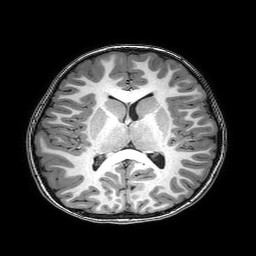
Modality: T1w
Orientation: coronal
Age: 6
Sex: female
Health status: healthy